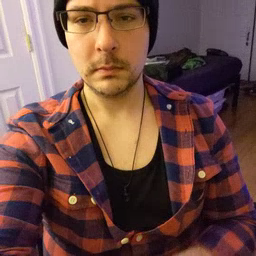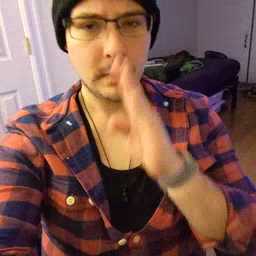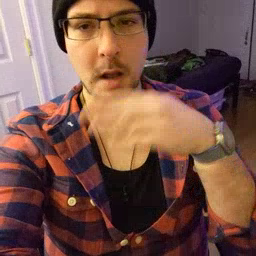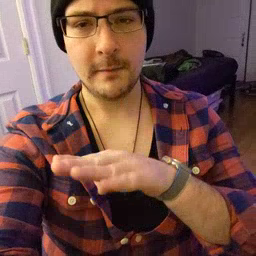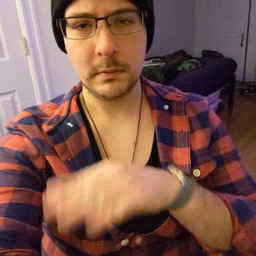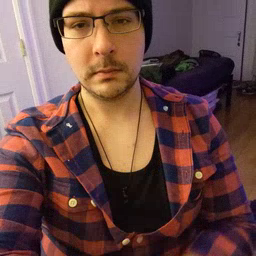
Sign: elephant